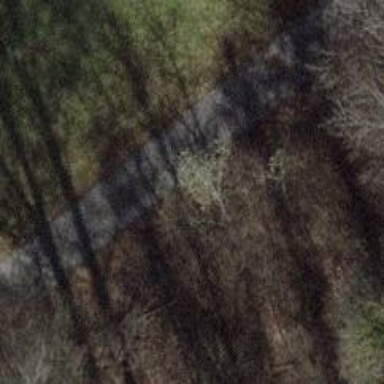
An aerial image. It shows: Unclassified road.